Question: Each item in a WPF ListBox control seems to have a bit of left padding. How can I restyle to remove all padding?

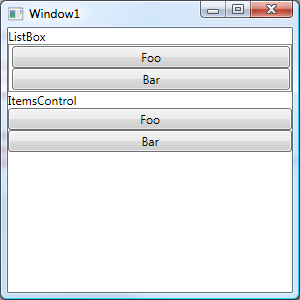
Answer: You can also style the 'ListBoxItem's for a specific 'ListBox' as follows:
'''
<ListBox>
<ListBox.ItemContainerStyle>
<Style TargetType="ListBoxItem">
<Setter Property="Padding" Value="0"/>
</Style>
</ListBox.ItemContainerStyle>
</ListBox>
'''